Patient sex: M
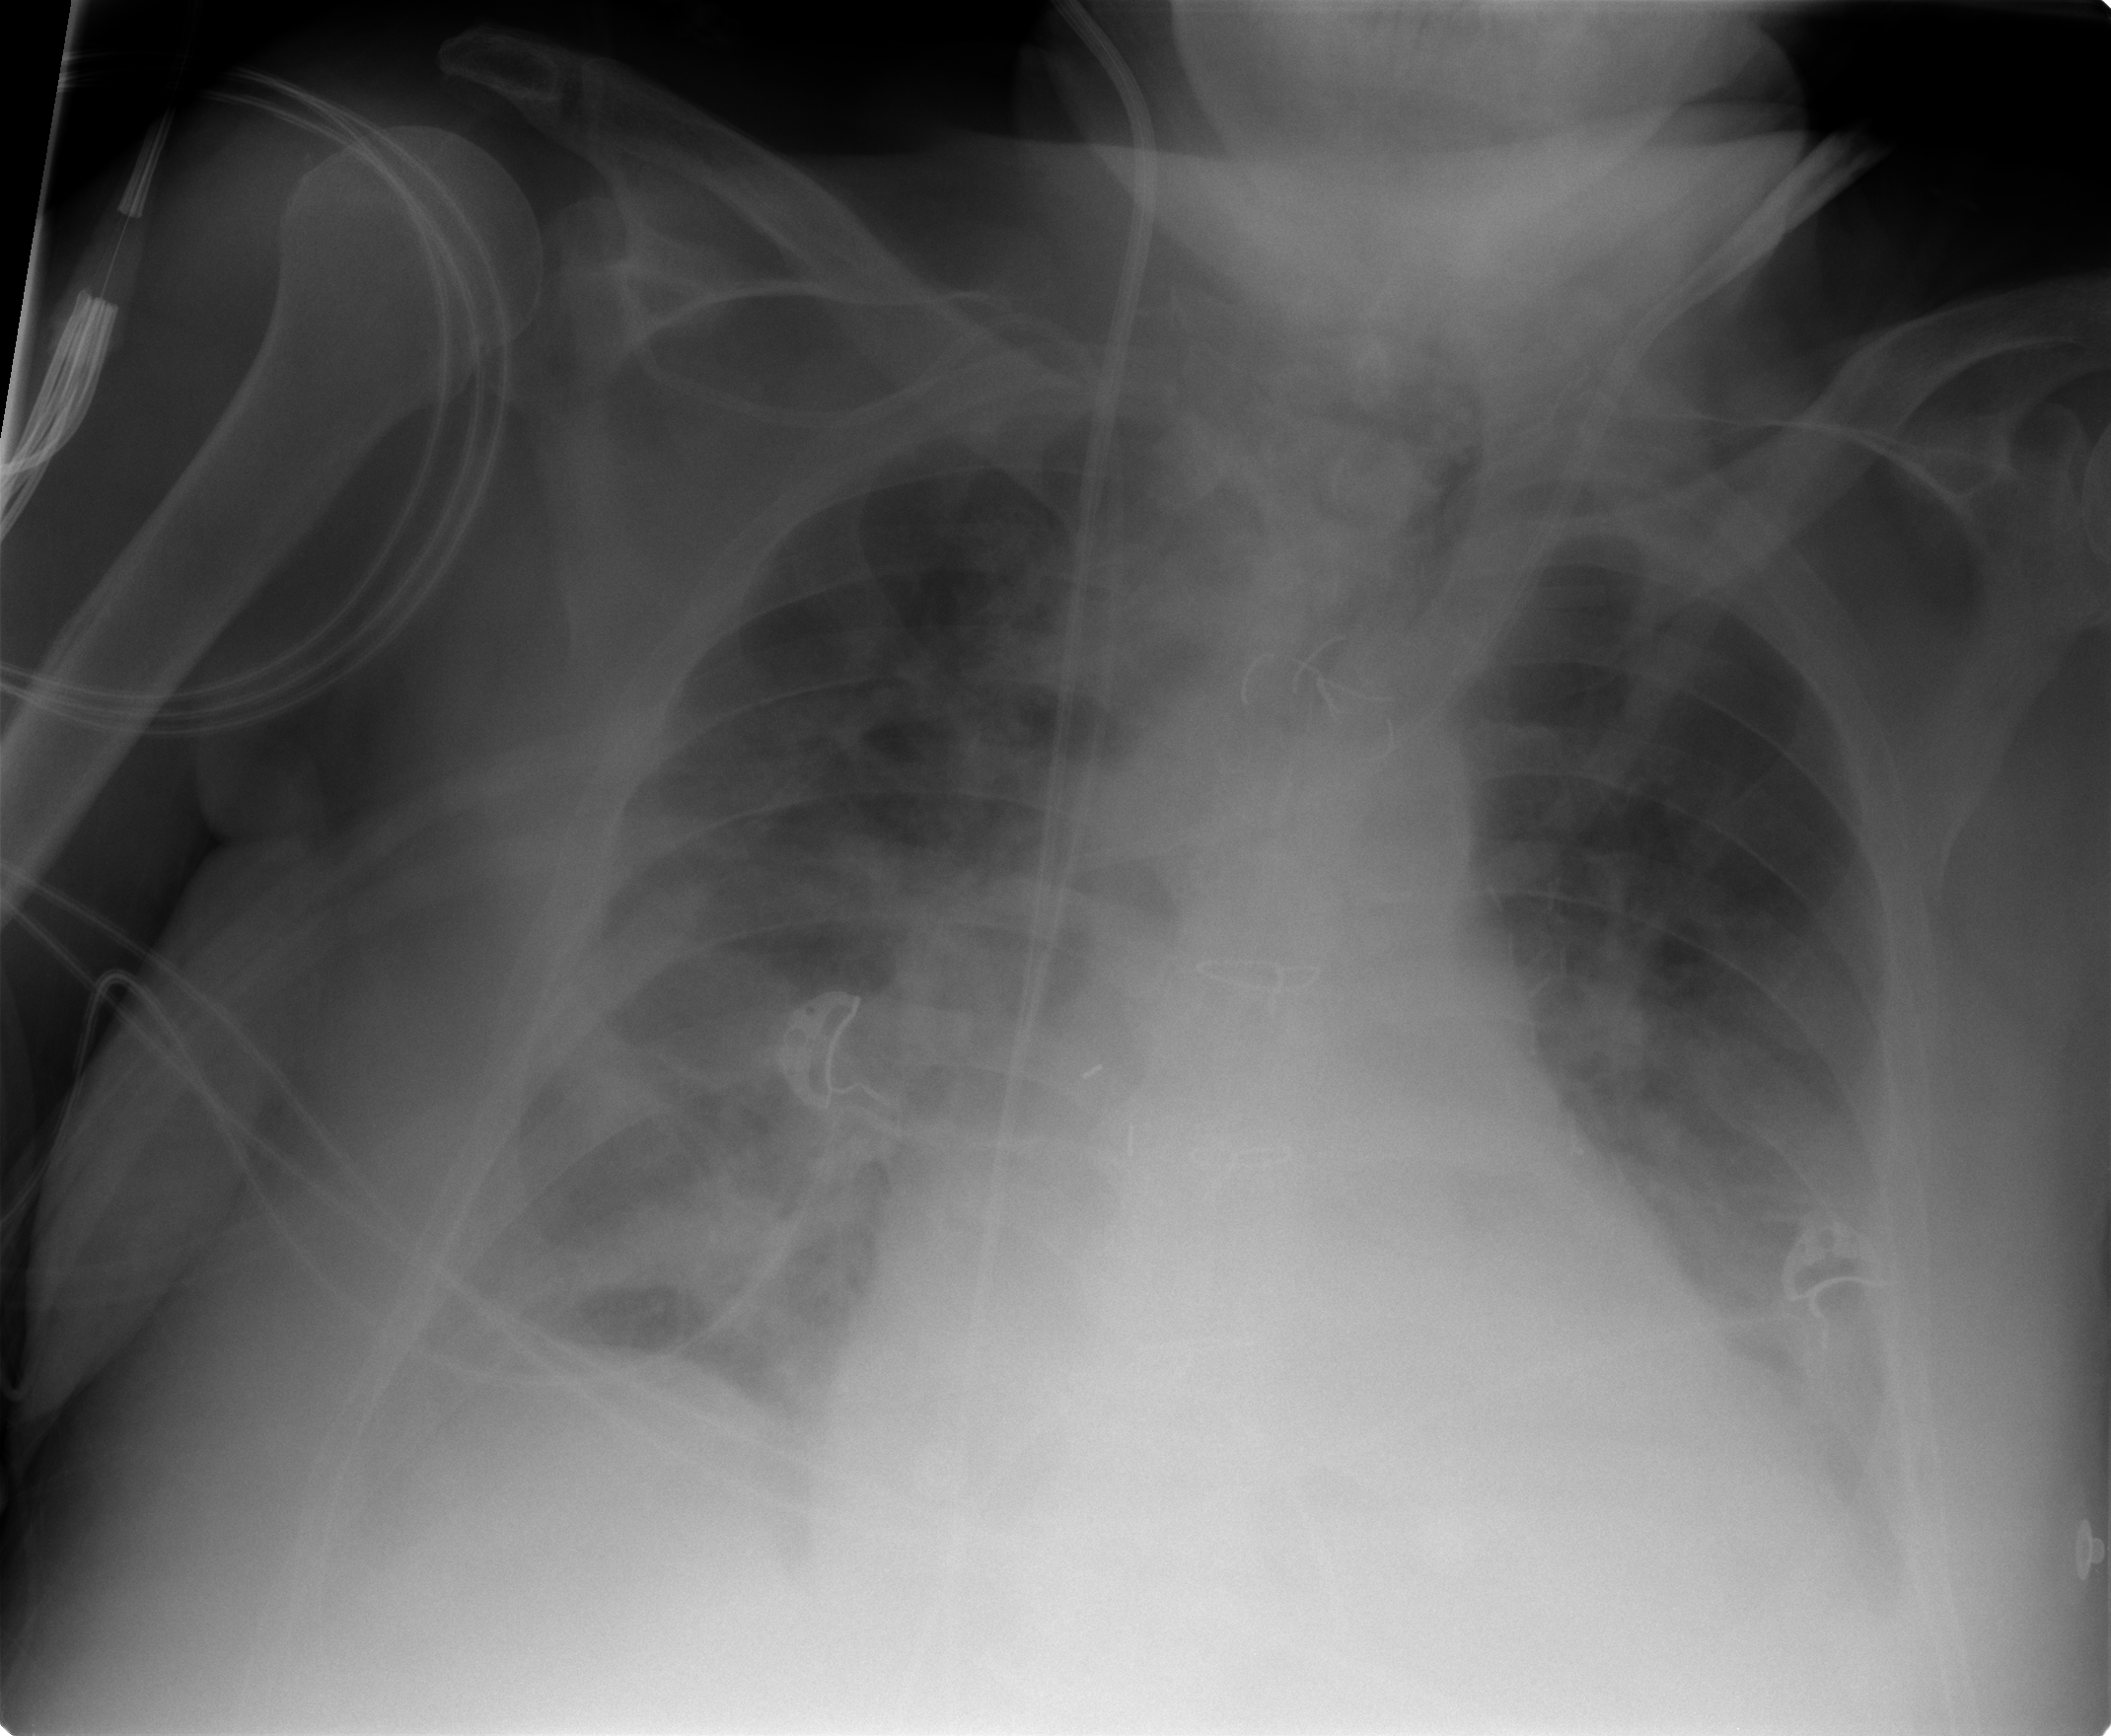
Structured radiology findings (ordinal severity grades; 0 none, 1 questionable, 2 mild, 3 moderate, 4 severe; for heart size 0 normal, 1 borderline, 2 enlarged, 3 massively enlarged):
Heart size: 3
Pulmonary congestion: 3
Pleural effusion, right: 1
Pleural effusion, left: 2
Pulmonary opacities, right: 2
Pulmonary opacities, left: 0
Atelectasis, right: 3
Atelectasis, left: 3